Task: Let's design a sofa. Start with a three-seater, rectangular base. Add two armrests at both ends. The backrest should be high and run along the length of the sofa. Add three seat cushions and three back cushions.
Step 520:
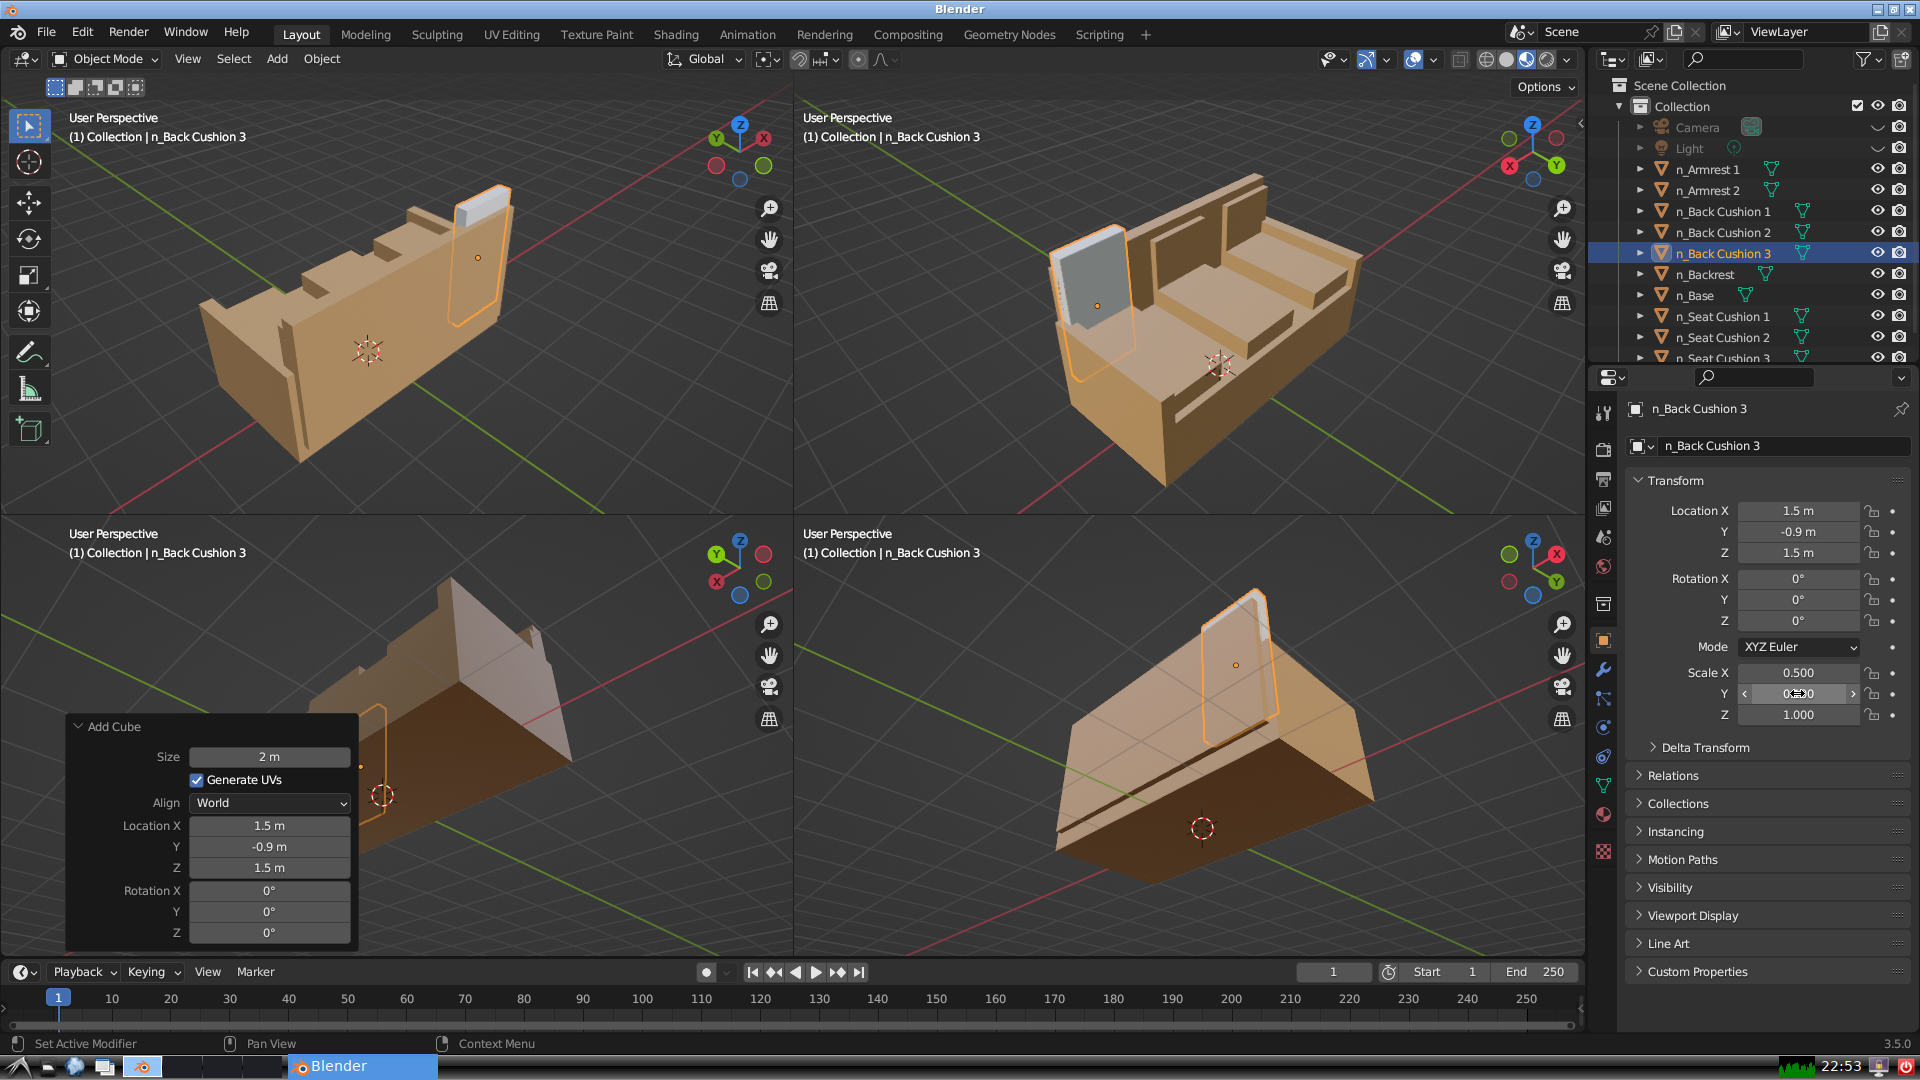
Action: {"mouse_move": [1797, 715]}